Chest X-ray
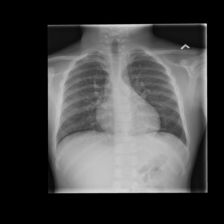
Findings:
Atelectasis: negative
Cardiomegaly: negative
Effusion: negative
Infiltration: negative
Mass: negative
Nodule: negative
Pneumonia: negative
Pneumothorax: negative
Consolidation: negative
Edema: negative
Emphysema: negative
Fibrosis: negative
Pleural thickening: negative
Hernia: negative